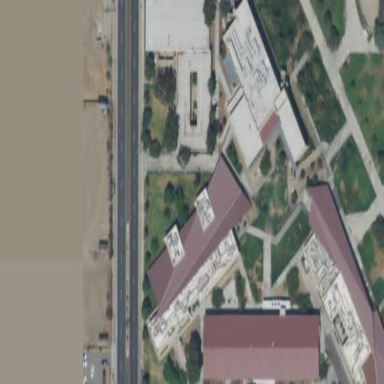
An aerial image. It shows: Building that serves as library.